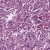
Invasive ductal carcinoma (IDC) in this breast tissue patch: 1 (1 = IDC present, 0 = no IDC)